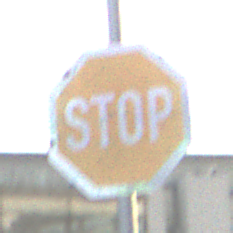
Verkehrszeichen: Stop
Umgebung: Outdoor, Urban
Tageszeit: SunriseSunset
Wetter: PartlyCloudy
Licht: Natural
Jahreszeit: NotSpecified
Kontrast: LowContrast